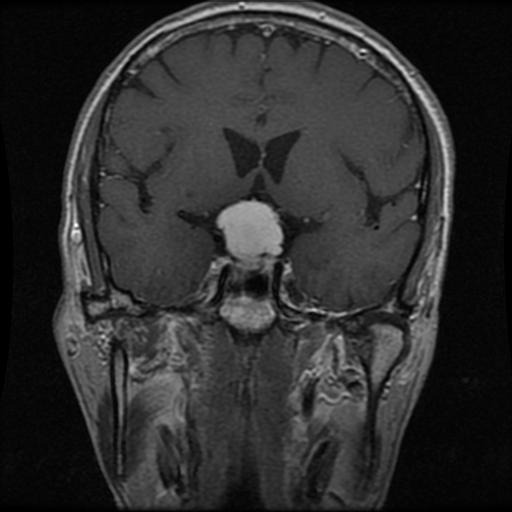
Label: meningioma